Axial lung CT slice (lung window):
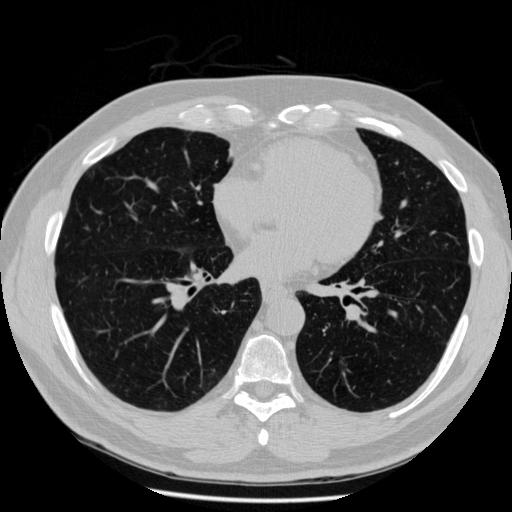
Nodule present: no